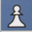
Piece: wP